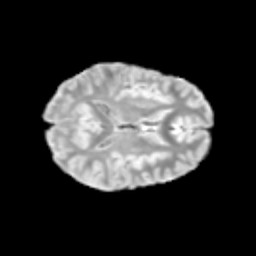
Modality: T2w
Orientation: axial
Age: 13
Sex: female
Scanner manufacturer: siemens
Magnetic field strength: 3 T
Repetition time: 3.8 s
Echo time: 0.07 s